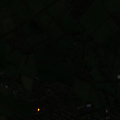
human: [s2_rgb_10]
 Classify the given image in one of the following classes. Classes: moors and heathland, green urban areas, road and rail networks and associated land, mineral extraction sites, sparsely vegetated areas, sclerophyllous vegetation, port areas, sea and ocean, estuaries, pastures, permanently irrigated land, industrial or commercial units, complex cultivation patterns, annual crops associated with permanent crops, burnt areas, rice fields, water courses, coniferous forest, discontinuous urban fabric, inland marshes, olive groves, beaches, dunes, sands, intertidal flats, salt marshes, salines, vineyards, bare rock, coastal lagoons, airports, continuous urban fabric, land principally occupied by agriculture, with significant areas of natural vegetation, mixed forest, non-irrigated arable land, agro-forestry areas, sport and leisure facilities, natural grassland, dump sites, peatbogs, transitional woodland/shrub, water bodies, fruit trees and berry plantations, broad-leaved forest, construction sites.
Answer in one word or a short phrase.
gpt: discontinuous urban fabric, pastures